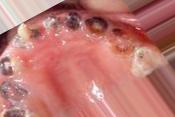
Condition: Caries